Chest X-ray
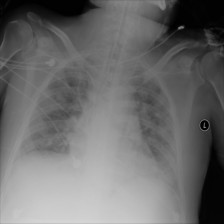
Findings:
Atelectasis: negative
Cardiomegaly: negative
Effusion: negative
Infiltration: positive
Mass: positive
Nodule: negative
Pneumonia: negative
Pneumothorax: negative
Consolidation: negative
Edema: negative
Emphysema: negative
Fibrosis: negative
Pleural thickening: negative
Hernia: negative